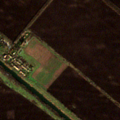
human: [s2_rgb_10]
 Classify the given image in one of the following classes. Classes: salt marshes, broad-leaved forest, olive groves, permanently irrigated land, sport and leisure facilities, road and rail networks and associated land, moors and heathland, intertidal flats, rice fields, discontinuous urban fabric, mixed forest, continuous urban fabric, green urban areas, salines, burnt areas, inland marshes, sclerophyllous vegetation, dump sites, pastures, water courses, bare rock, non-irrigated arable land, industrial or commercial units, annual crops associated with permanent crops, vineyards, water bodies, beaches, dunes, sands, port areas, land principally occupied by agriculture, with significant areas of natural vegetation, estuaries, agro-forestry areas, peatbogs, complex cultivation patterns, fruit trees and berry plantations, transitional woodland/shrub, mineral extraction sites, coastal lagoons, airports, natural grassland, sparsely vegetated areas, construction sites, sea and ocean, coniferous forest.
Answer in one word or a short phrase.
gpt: non-irrigated arable land, water courses